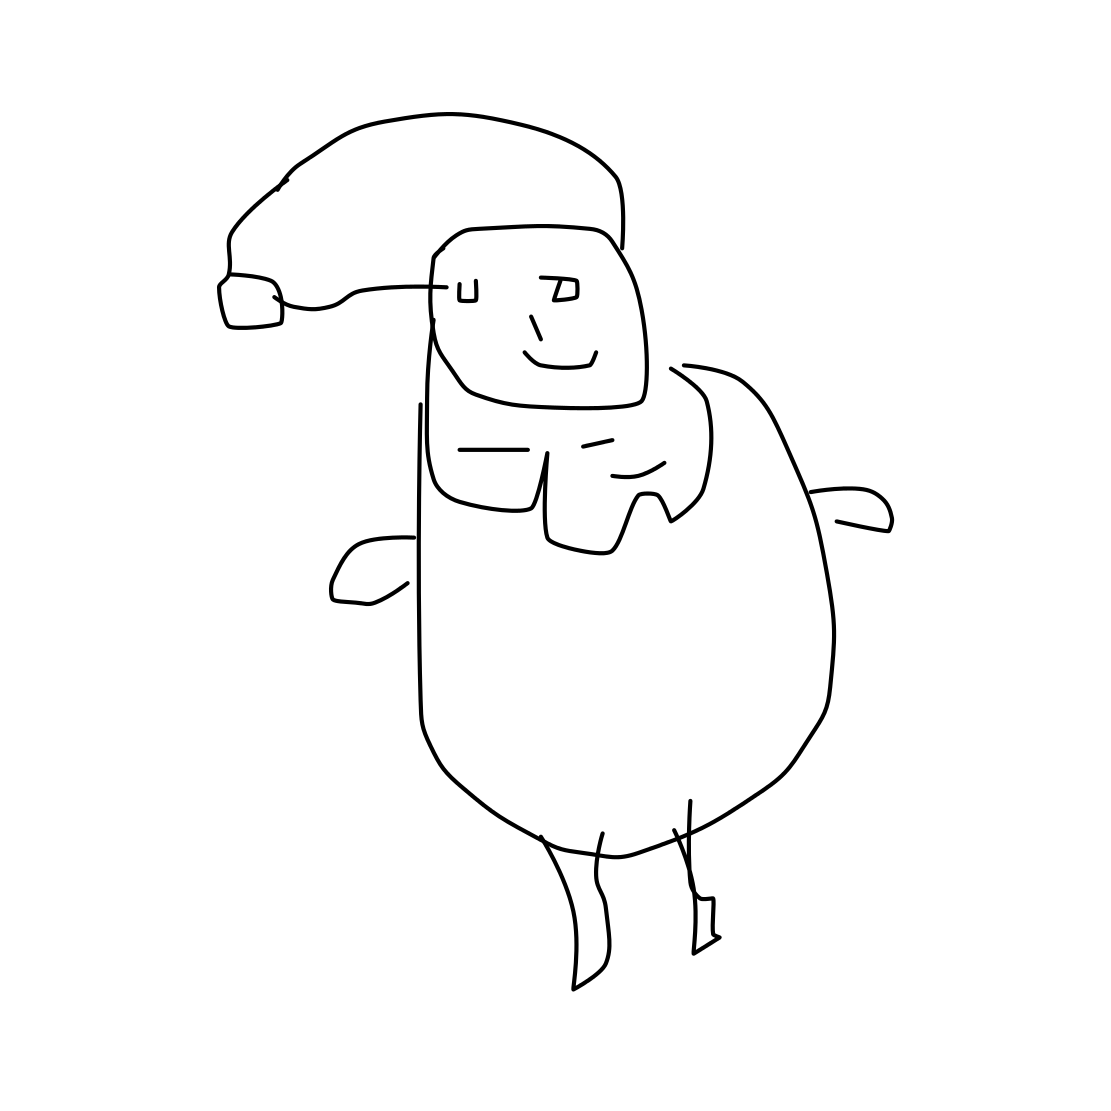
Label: santa claus